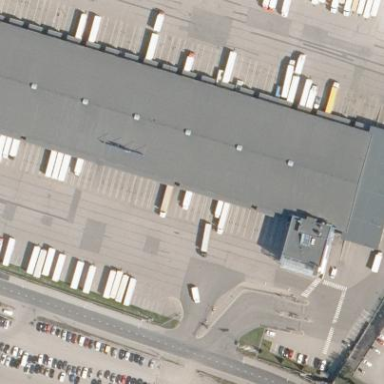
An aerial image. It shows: Industrial building.